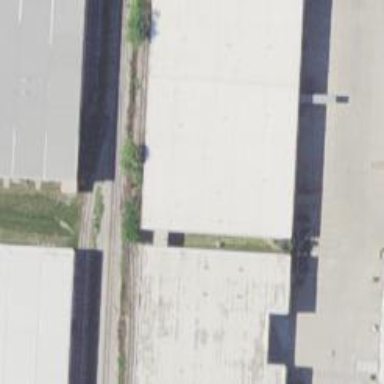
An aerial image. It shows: Disused railway siding with one track.